Field crop: maize
Growth stage: 2
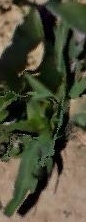
Species: maize